Interaction volume radius: 5 \u00c5
Interaction volume height: 30 \u00c5
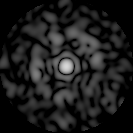
Disorder parameter: 0.8471